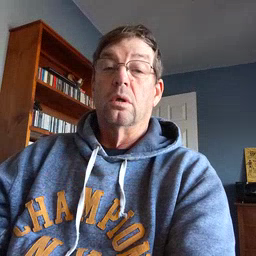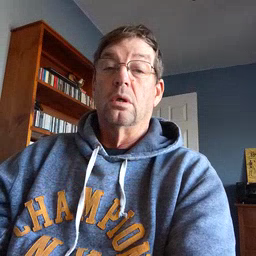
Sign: who